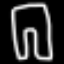
Label: pants